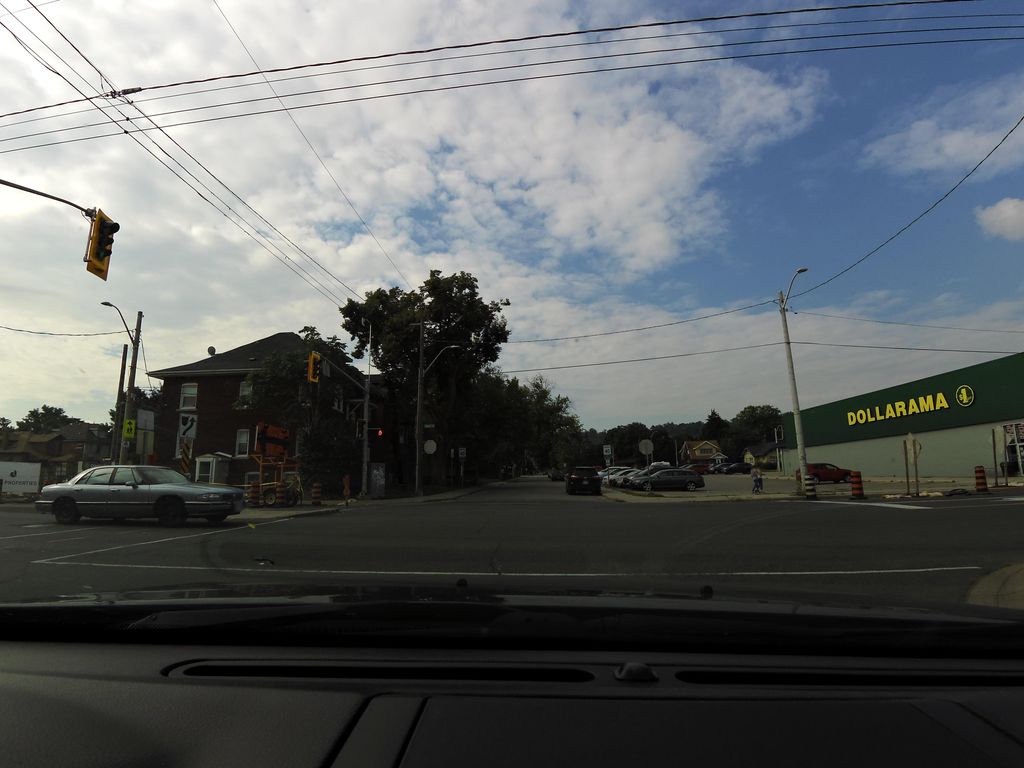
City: hamilton